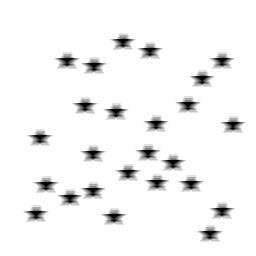
Squares: 0
Triangles: 0
Stars: 25
Total shapes: 25